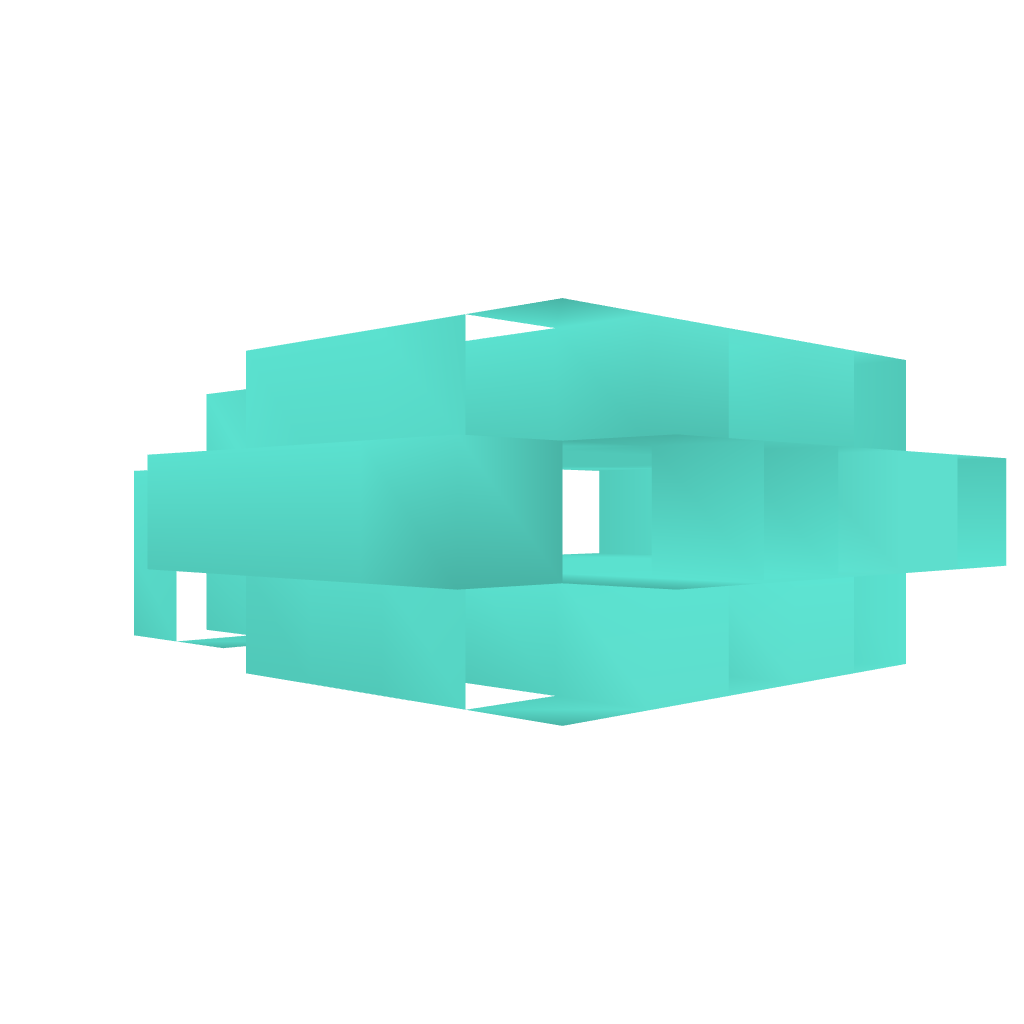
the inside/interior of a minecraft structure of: DiamondOre Generator